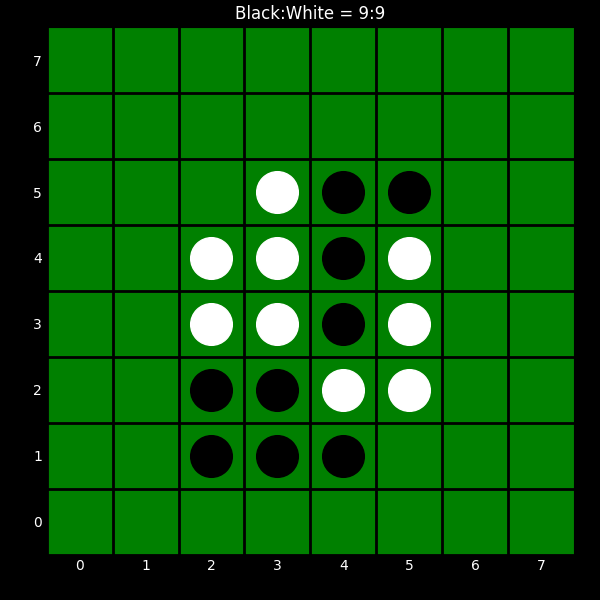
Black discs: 9
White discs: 9